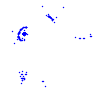
Particle: proton